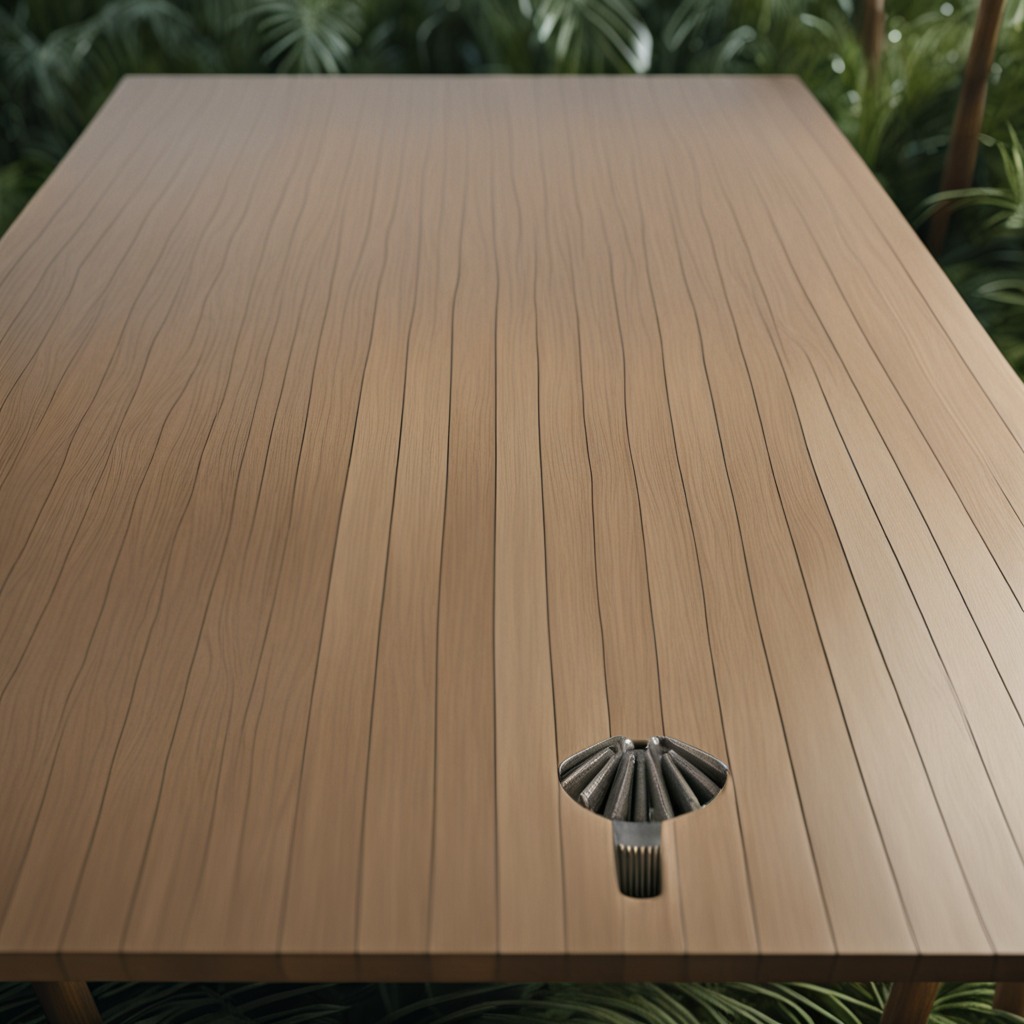
A steel gear with teeth is lying on a clean wooden table inside a jungle field workshop tent humid ambient light worn but